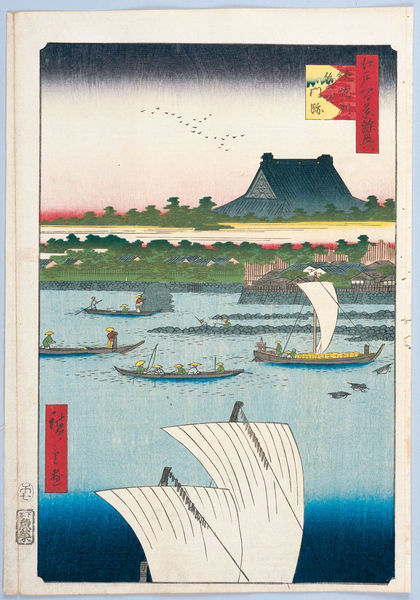
Titel: 100 berühmte Ansichten von Edo
Künstler: Utagawa Hiroshige
Schlagwörter: baum, blau, gemälde, himmel, wasser, weiß, wolken, bäume, fluss, grün, landschaft, menschen, see, ufer, hüte, haus, rot, mensch, steine, vögel, pflanzen, boot, boote, ruder, holzschnitt, japan, schiff, schiffe, schrift, segel, segelboot, fischer, mauer, siebdruck, sonnenuntergang, japanisch, schriftzeichen, abendrot, segelboote, china, ahus, seegel, staken, schif, hiroshi